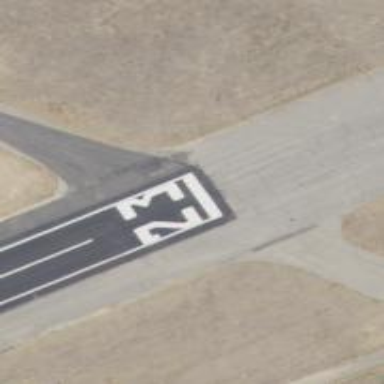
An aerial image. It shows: Asphalt runway at the airport.